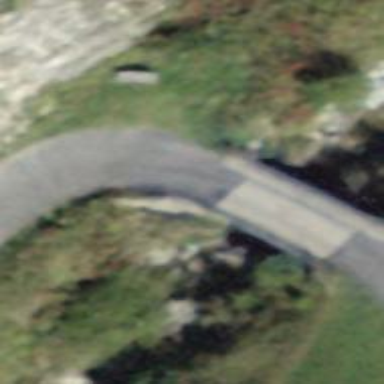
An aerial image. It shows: Concrete bridge over service road.